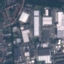
Land use / land cover: Industrial